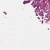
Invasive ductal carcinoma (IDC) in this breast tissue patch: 0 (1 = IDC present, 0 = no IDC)